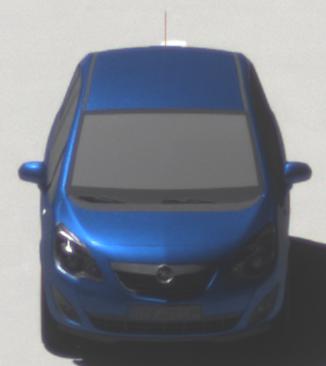
Make: Opel
Model: Meriva 1.4
Detailed model: Meriva (B)
Model produced from: 2010/05
Model produced until: 2013/11
Doors: 5
Color: blue
Road condition: dry road
Daytime: midday
Contrast: high contrast